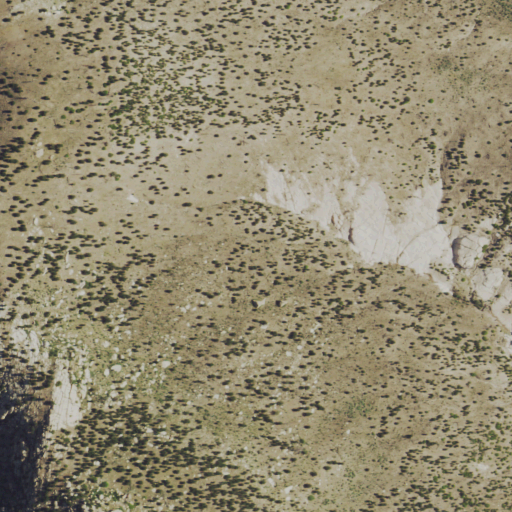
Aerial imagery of mountains in Nevada named Wilson Creek Range containing shrub and grassland